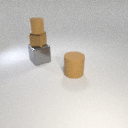
small brown metal cube below small brown rubber cylinder